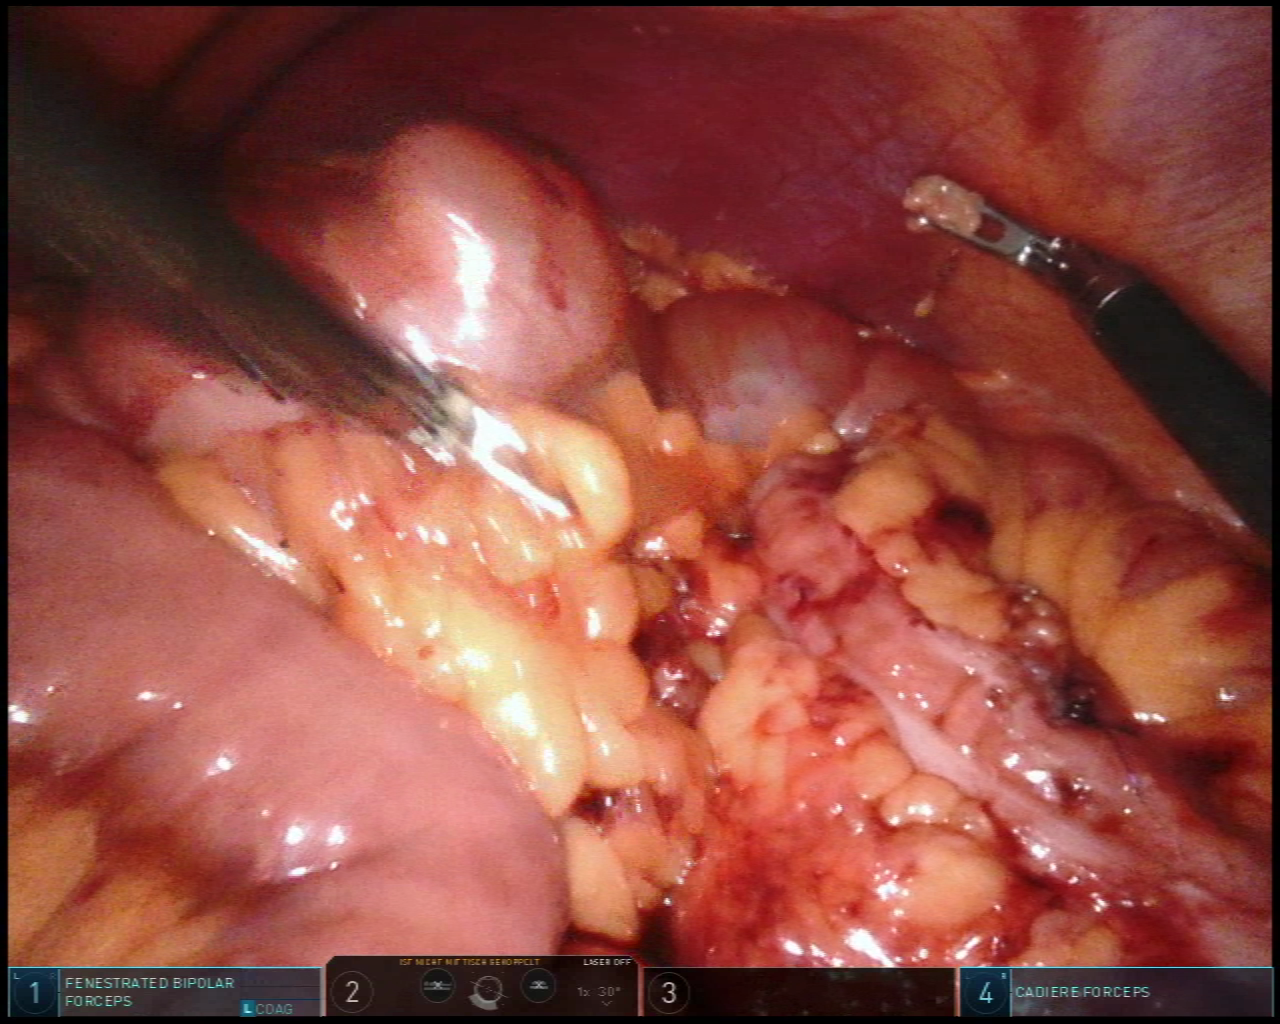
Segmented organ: colon
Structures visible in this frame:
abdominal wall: yes
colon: yes
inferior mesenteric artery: no
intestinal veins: no
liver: no
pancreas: no
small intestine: yes
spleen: no
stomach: no
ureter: no
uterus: no
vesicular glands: no